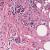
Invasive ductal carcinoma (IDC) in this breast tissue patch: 0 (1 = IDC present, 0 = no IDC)